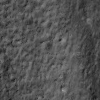
Atmospheric dust classification: not_dusty